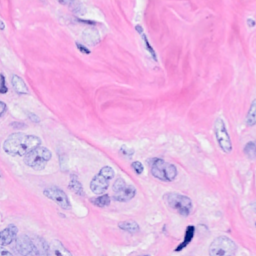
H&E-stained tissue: Breast